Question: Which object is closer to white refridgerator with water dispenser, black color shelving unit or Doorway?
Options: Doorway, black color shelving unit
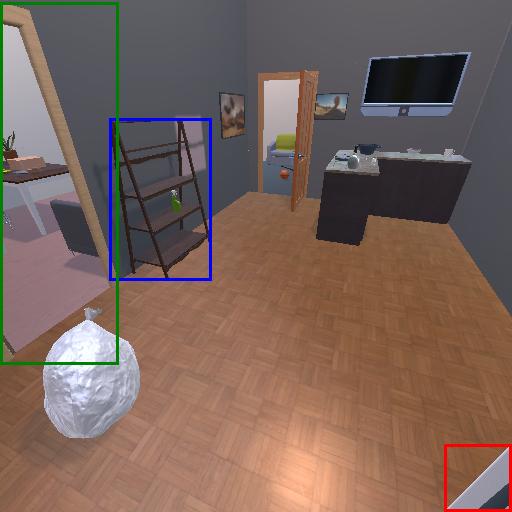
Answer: Doorway